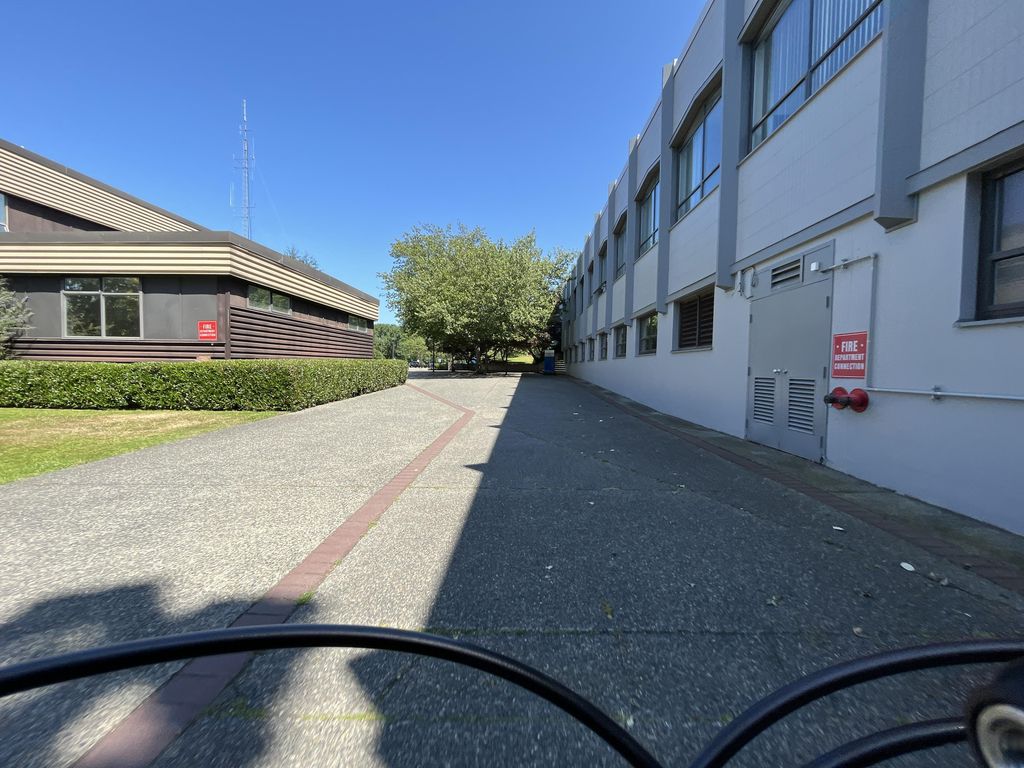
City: victoria